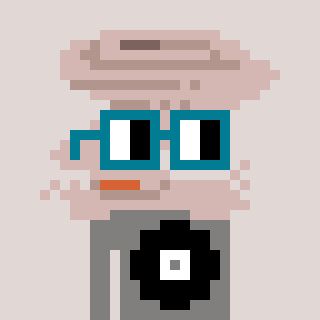
a pixel art character with square dark green glasses, a tornado-shaped head and a bluegrey-colored body on a warm background